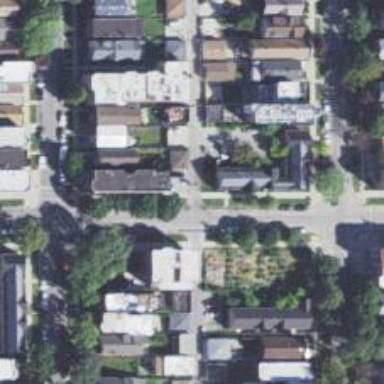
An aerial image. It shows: Alleyway designated as service road.